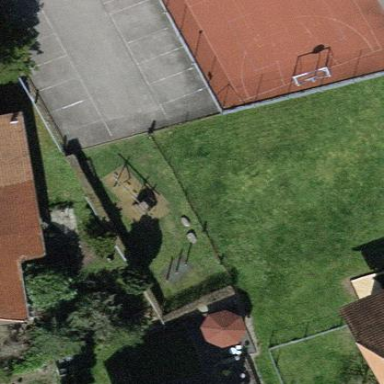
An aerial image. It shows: Playground area for leisure land.